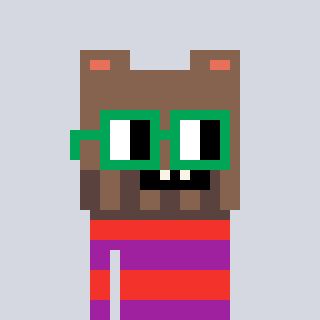
a pixel art character with square green glasses, a bear-shaped head and a magenta-colored body on a cool background